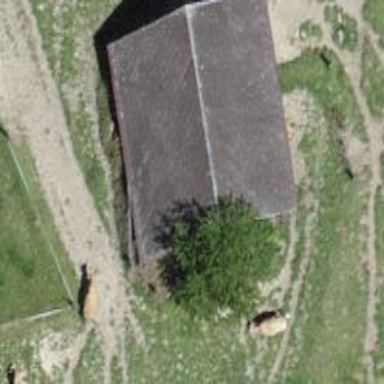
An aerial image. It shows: Cabin.